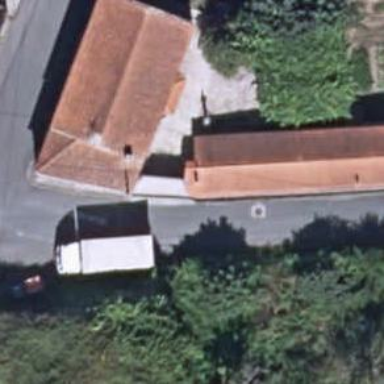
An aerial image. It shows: Simple and straightforward house.